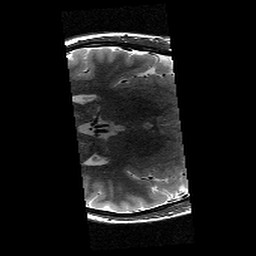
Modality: T2w
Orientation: axial
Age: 12
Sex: female
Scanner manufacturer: siemens
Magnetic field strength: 3 T
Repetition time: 9.23 s
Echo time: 0.067 s